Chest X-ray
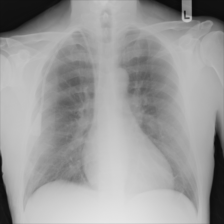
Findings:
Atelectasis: negative
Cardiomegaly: negative
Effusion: negative
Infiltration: negative
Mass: negative
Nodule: negative
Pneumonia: negative
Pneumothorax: negative
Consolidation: negative
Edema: negative
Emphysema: negative
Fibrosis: negative
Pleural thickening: negative
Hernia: negative